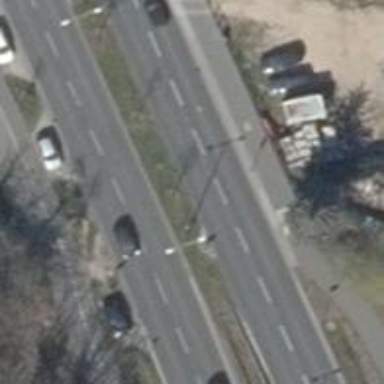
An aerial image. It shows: Primary highway with asphalt surface and dual carriageway.